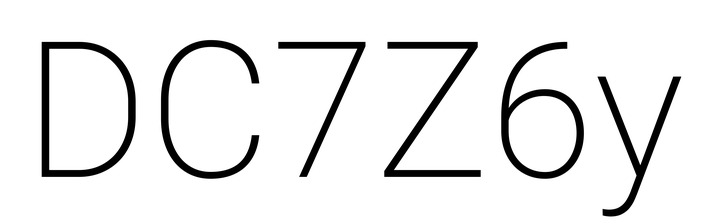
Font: Roboto_ExtraLight